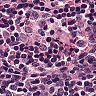
Metastatic tissue present: no